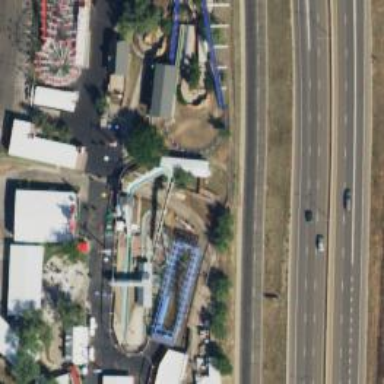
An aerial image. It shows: Water slide attraction.